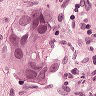
Metastatic tissue present: yes